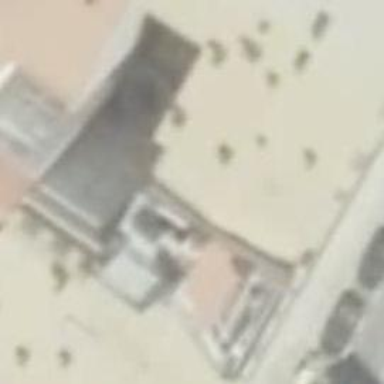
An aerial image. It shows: Part of building.